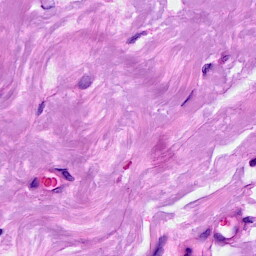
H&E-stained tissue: Breast